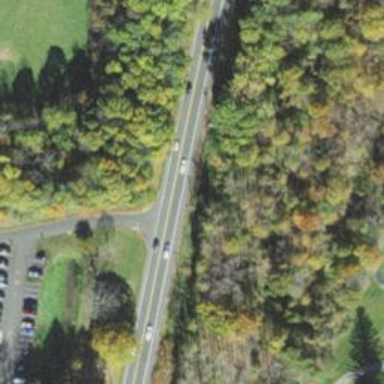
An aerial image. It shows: Stop road.